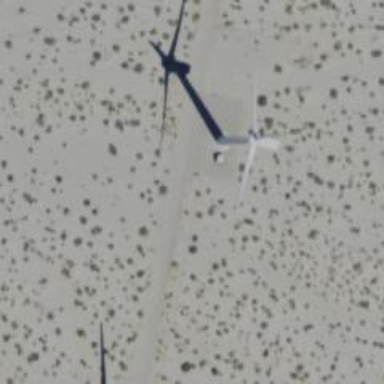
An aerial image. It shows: Wind generator in the form of horizontal axis wind turbine.